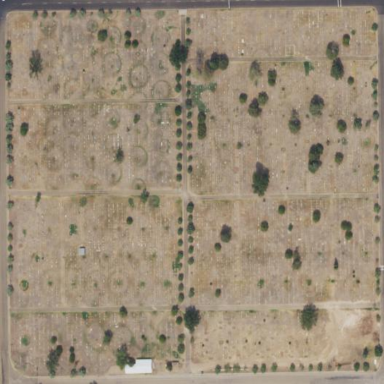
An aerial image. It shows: Cemetery.